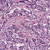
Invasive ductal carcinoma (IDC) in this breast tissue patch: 1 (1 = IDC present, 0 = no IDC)